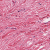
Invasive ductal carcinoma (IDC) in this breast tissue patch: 0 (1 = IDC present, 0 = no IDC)